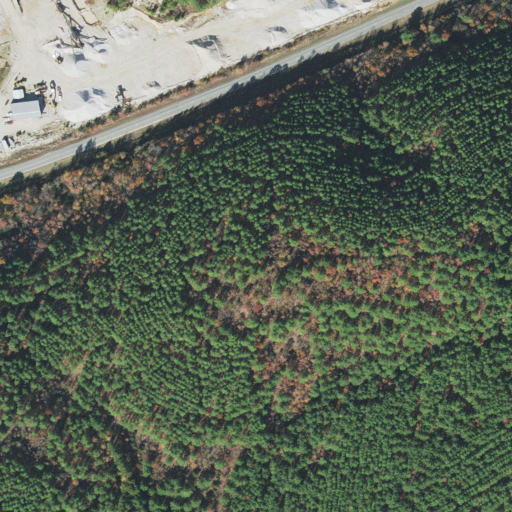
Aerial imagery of ridge(s) in Arkansas named Emory Mill Mountain containing evergreen forest, barren land, mixed forest, medium intensity development, low intensity development, and open development